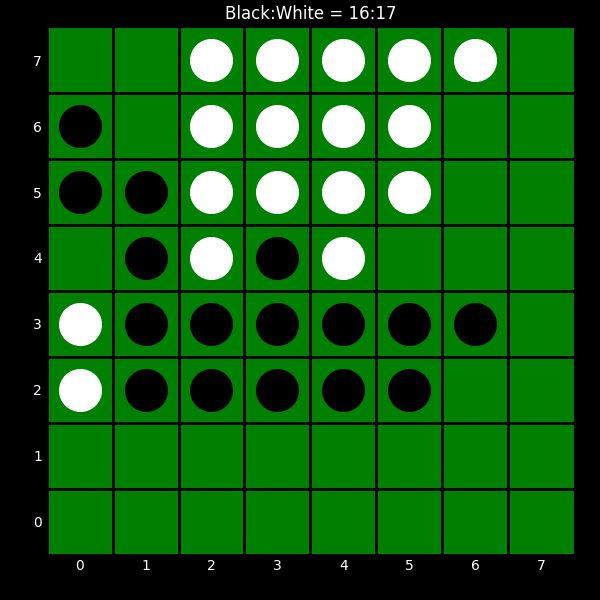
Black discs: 16
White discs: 17